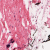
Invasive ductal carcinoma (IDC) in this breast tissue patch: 0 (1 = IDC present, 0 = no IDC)